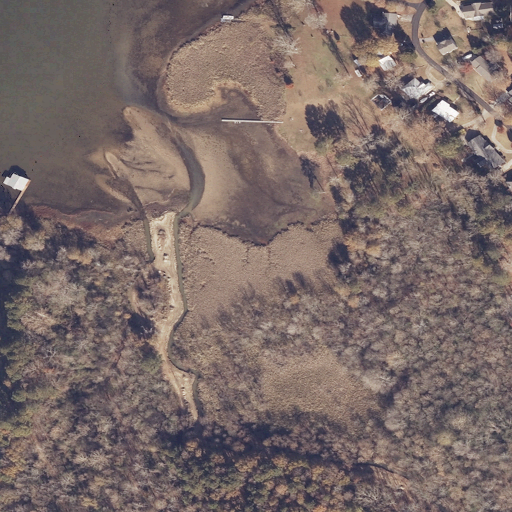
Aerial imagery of valley in Alabama named Tallman Hollow containing open water, woody wetlands, mixed forest, pasture, evergreen forest, low intensity development, deciduous forest, shrub, open development, barren land, and herbaceous wetlands